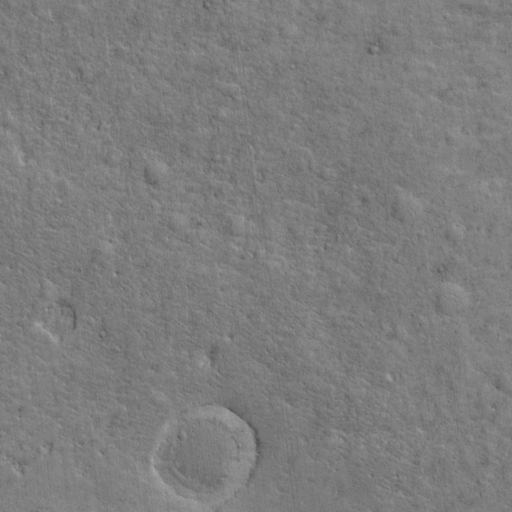
Classes present: Background